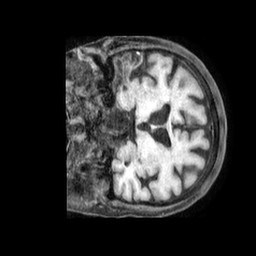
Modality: T1w
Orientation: coronal
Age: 62
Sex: female
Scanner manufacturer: philips
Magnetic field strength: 1.5 T
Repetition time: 0.6 s
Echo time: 0.02898 s